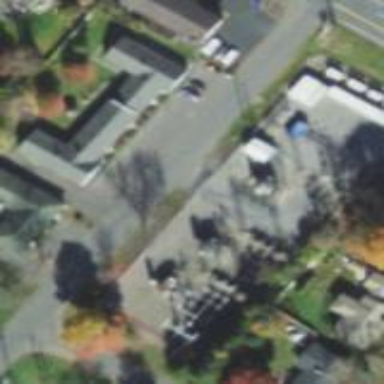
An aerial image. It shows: Power substation.